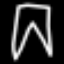
Label: pants